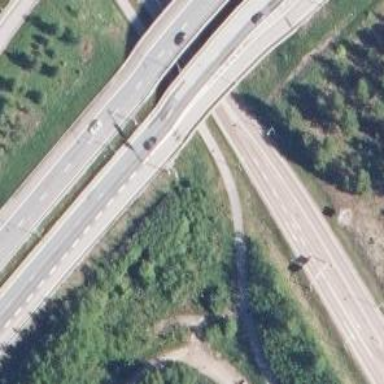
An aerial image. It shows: Man-made bridge.